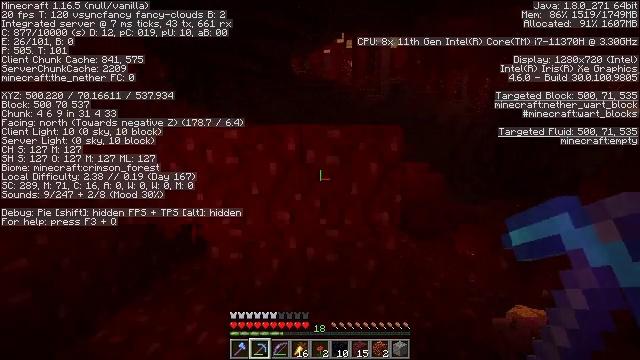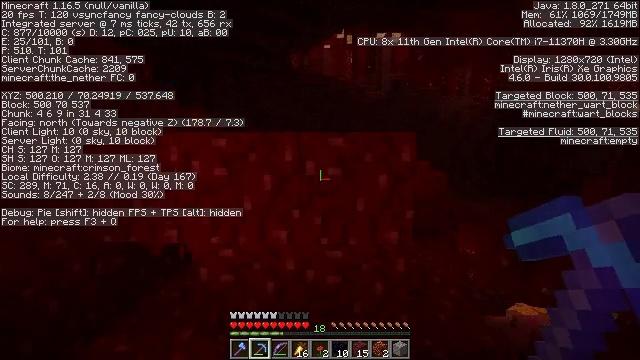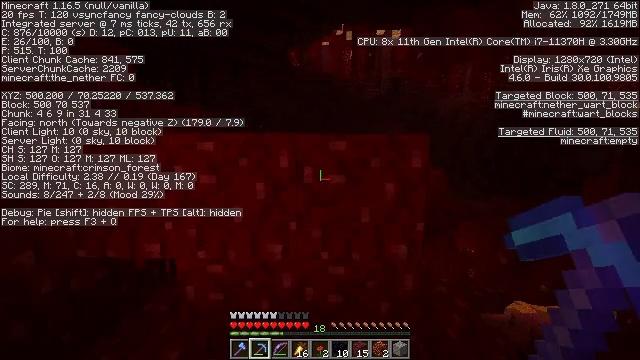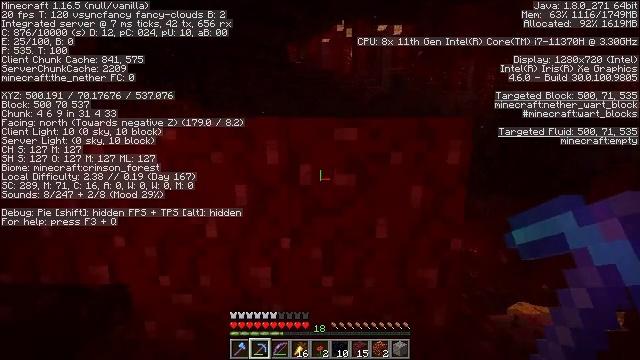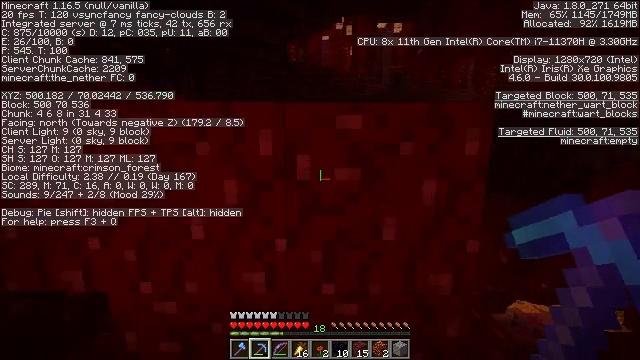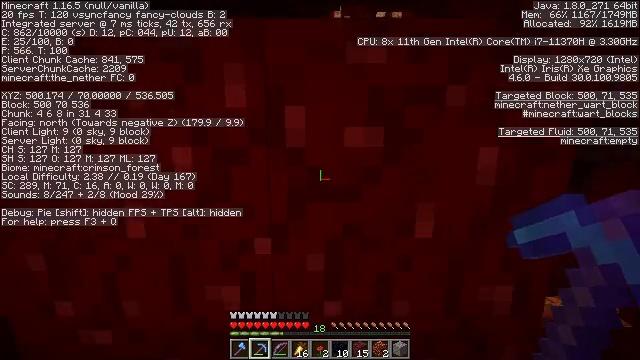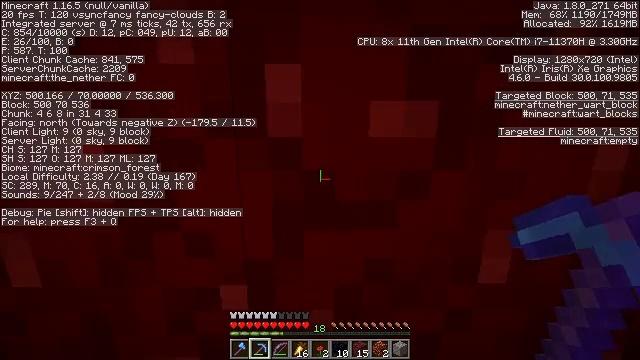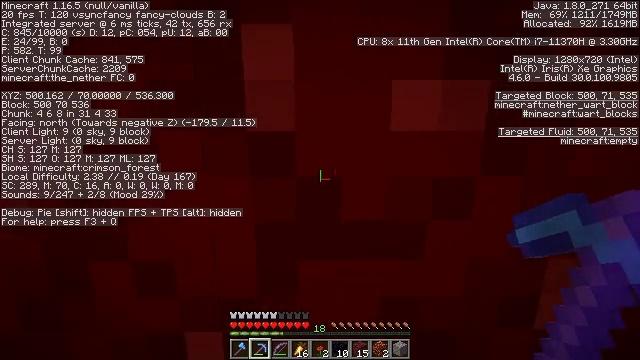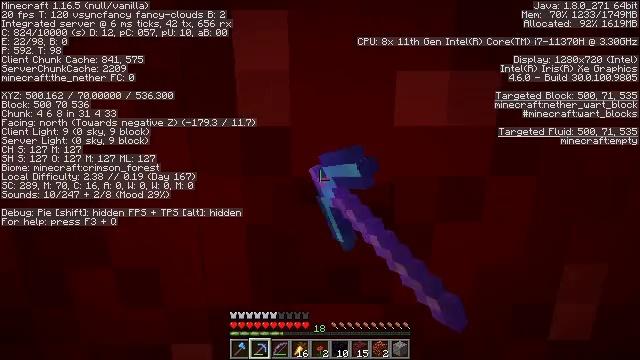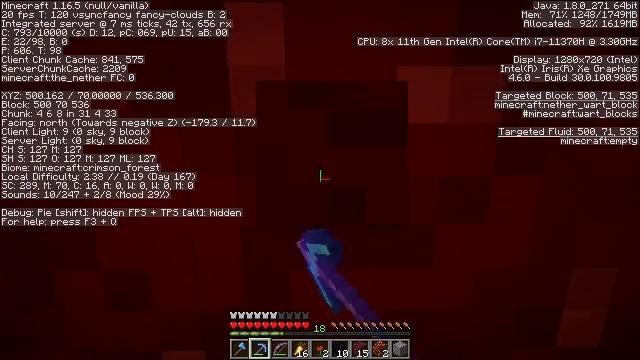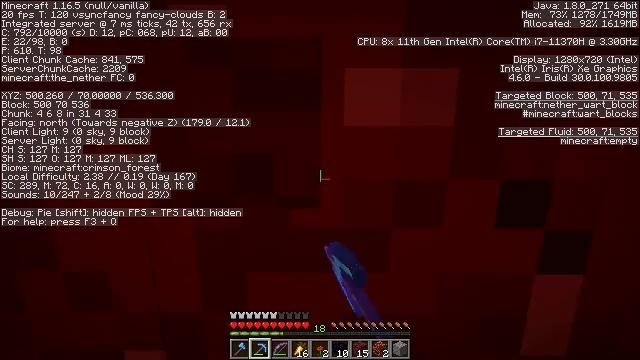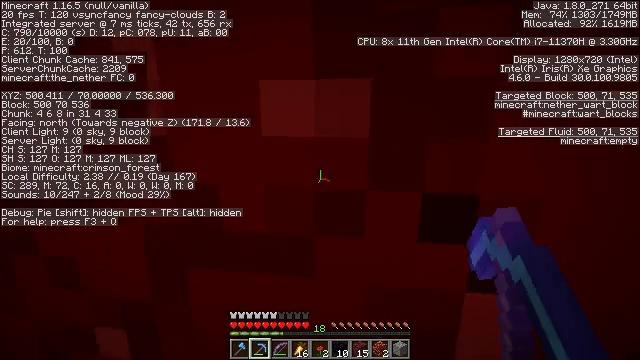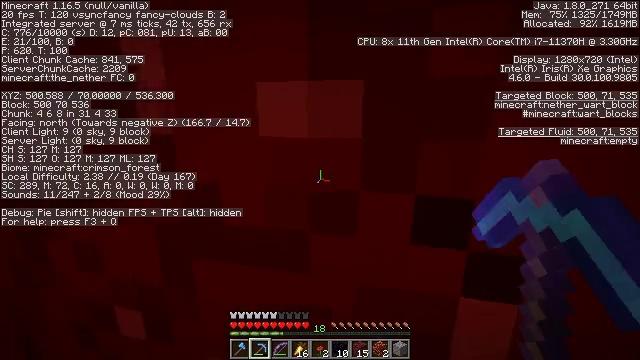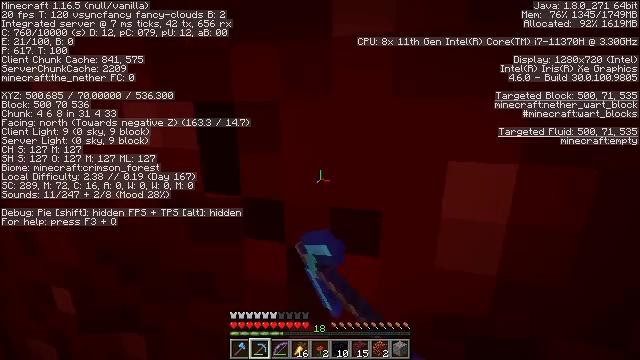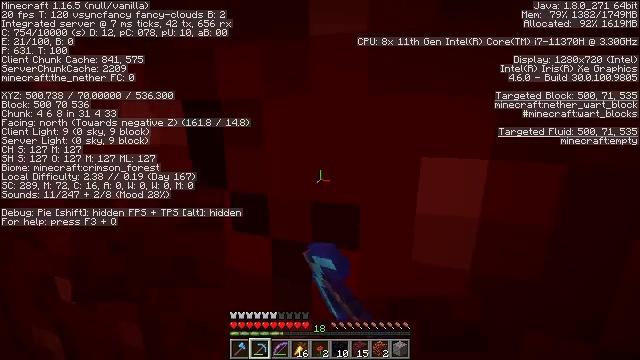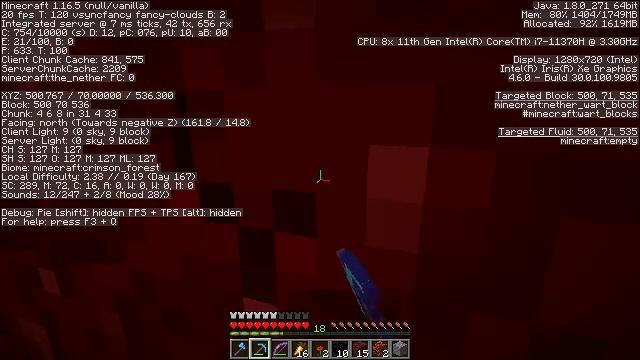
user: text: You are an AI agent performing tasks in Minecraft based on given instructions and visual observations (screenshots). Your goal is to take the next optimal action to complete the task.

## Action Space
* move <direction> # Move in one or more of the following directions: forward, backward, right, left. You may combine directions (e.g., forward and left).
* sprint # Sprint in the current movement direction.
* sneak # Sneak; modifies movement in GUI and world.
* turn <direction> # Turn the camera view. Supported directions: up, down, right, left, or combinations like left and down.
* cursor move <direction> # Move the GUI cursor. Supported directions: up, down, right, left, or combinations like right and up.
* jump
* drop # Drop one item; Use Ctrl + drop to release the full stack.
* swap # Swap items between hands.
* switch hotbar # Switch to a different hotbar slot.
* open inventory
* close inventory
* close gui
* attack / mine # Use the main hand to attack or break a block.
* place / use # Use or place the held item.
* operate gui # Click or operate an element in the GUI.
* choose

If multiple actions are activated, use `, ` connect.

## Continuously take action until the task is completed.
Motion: motion action
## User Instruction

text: Break the nether wart block with a tool.
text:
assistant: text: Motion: move forward, sprint, jump
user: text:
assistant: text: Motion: move forward, sprint, jump
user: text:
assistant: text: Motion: move forward, sprint
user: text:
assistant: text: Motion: move forward, sprint
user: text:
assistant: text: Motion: move forward, turn down
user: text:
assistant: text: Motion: turn down
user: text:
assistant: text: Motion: attack / mine
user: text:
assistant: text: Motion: attack / mine
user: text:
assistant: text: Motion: attack / mine
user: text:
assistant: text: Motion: move right, turn left, attack / mine
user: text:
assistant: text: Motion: move right, turn left and down, attack / mine
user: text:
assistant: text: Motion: move right, turn left and down, attack / mine
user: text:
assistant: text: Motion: turn left, attack / mine
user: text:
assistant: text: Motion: turn left, attack / mine
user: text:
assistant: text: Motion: attack / mine
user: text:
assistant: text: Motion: attack / mine
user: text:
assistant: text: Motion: attack / mine
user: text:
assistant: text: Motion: attack / mine
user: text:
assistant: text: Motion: attack / mine
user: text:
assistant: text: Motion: attack / mine
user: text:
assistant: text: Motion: attack / mine
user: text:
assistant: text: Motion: attack / mine
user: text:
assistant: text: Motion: turn right and up, attack / mine
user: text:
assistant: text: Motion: attack / mine
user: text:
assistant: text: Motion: attack / mine
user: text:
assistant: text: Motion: attack / mine
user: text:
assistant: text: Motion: attack / mine
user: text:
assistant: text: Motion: attack / mine
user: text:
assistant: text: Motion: attack / mine
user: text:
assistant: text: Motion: attack / mine